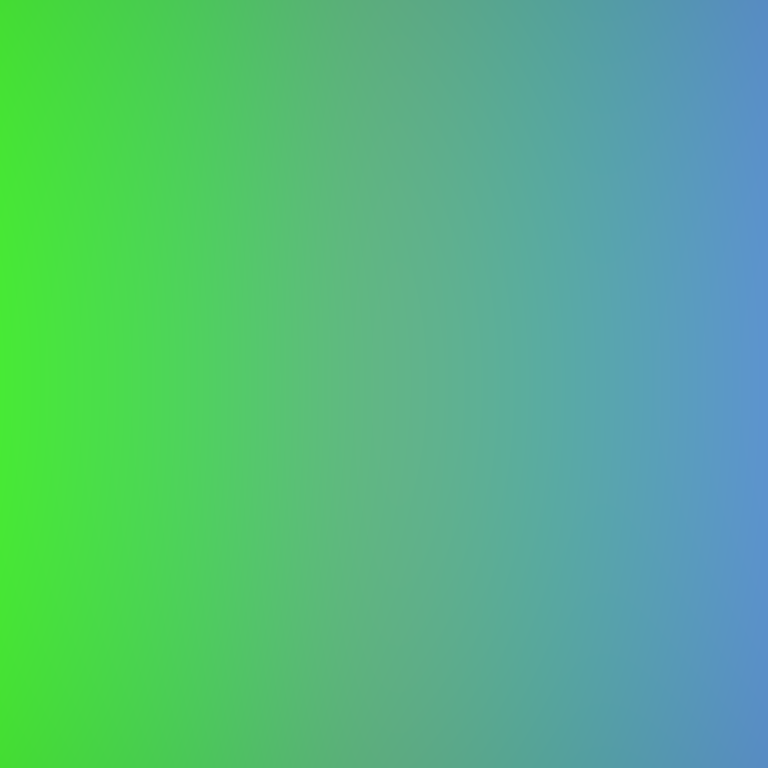
Abstract light effect, smooth gradient from vibrant green to soft blue, calm atmosphere, diffuse light, no room, no furniture, no objects.